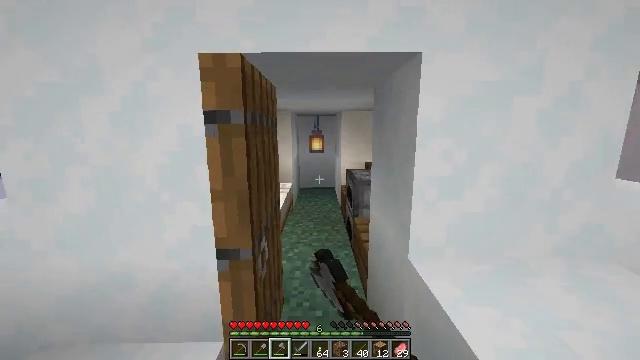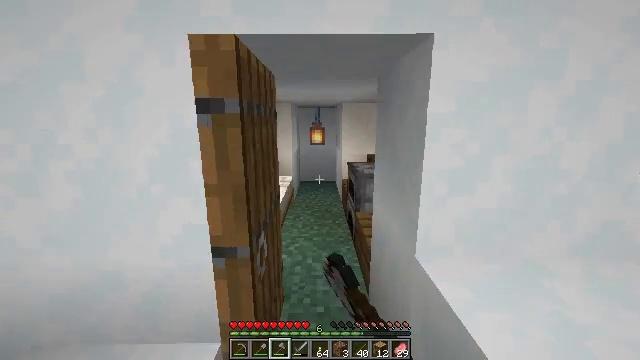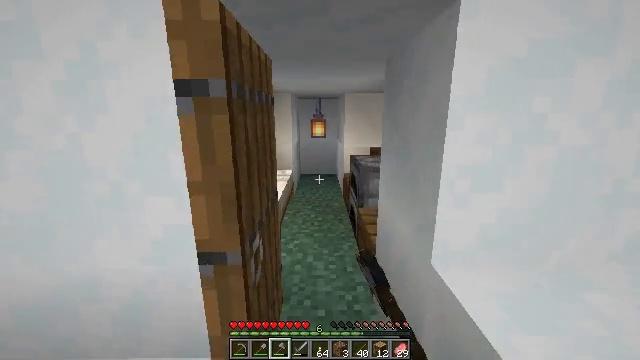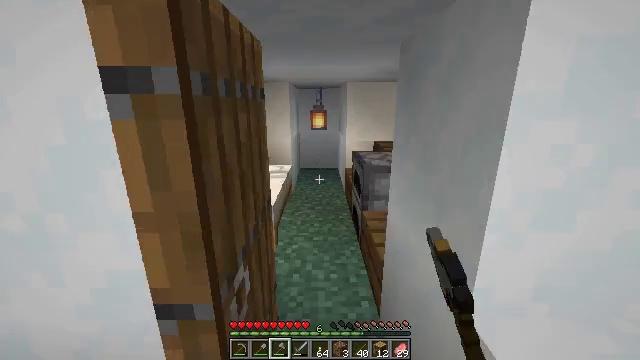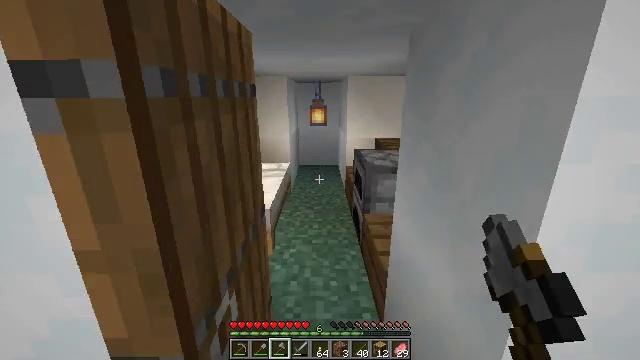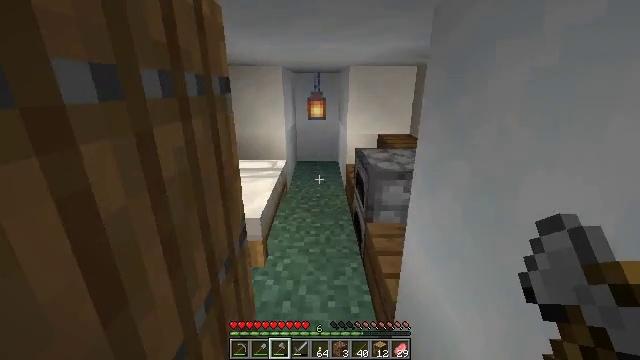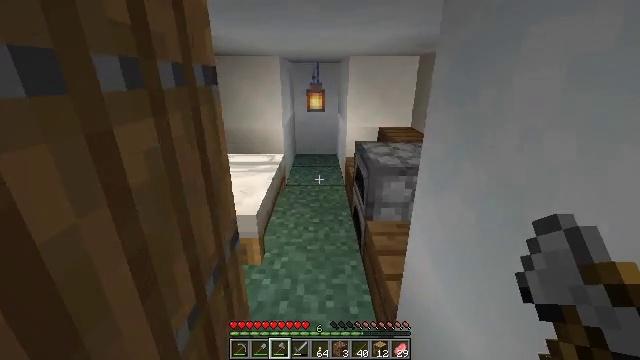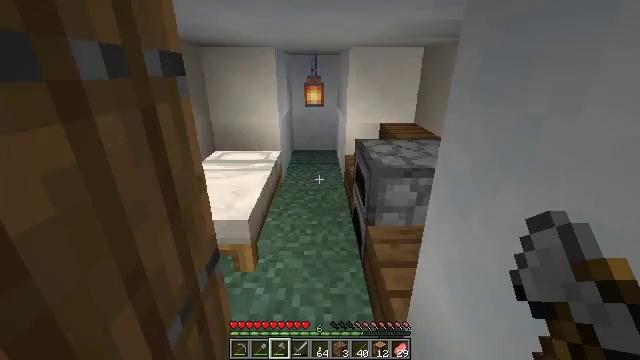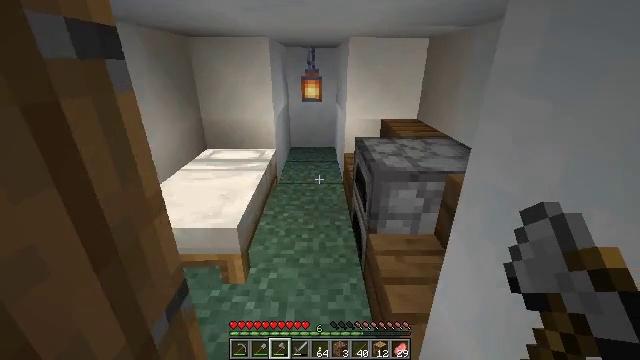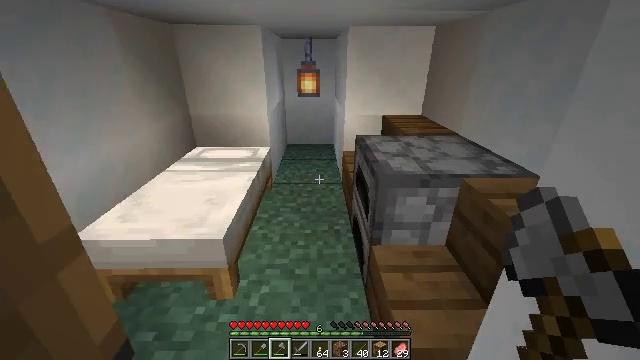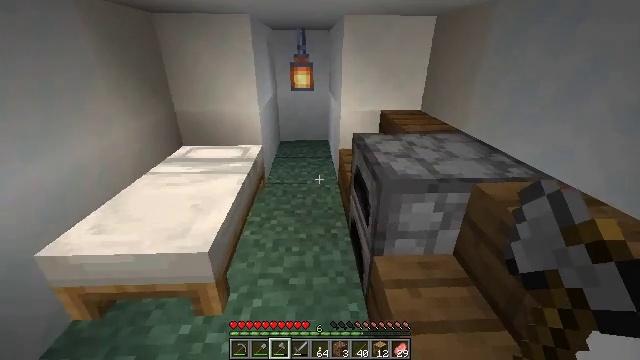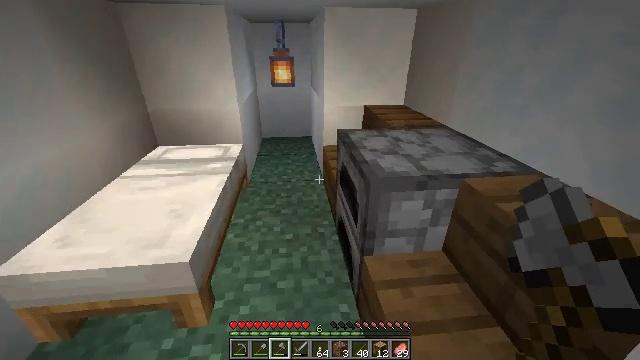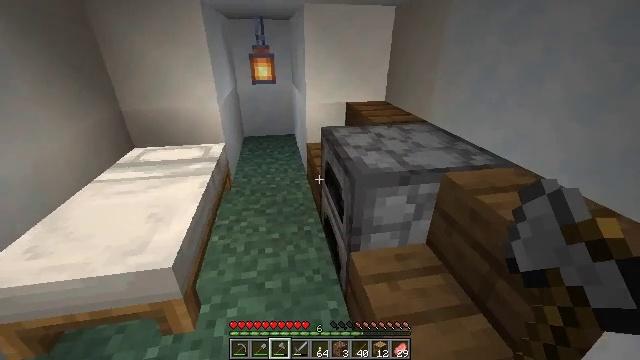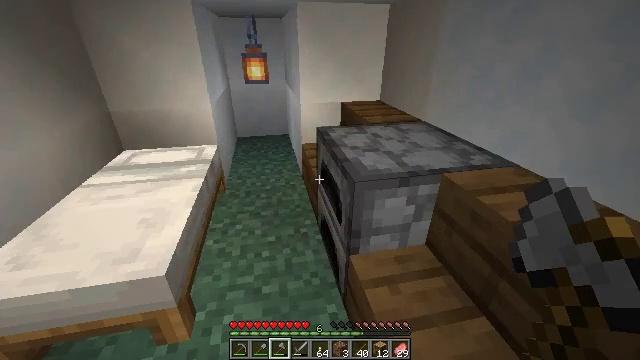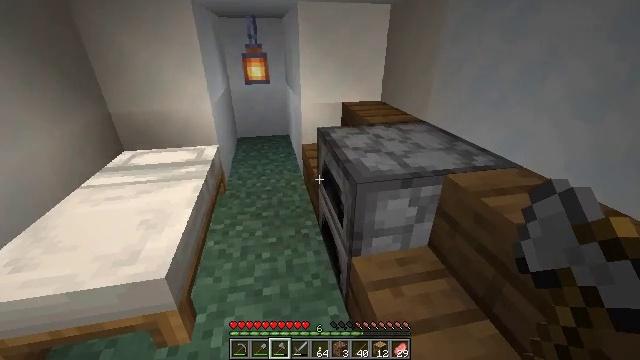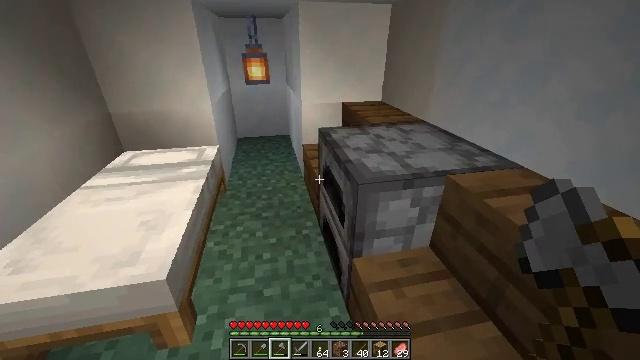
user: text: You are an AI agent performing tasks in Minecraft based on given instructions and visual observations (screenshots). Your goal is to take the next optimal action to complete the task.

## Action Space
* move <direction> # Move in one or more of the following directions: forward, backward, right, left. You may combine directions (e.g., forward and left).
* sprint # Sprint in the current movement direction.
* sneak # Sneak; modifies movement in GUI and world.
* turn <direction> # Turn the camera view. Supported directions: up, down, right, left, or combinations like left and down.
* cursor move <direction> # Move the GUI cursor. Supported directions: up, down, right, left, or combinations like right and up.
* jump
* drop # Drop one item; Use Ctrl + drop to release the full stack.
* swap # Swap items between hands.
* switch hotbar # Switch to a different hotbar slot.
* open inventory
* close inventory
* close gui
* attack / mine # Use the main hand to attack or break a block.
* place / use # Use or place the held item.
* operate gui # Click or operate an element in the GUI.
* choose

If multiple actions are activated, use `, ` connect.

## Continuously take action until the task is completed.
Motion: motion action
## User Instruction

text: Mine potatoes from the farmland.
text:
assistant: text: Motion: move forward, turn down
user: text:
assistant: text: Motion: move forward, turn down
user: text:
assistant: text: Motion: move forward, turn down
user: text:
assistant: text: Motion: move forward, turn down
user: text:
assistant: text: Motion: move forward, turn down
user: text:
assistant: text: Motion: move forward, turn down
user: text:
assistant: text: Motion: move forward, turn down
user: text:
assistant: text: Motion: move forward, turn down
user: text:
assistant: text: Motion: move forward, turn down
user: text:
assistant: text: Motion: turn right and down
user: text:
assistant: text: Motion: turn right and down
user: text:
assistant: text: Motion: turn right
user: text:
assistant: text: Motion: turn right
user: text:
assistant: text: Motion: no_op
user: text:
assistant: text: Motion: no_op
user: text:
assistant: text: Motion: no_op
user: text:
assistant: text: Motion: no_op
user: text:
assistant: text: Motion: no_op
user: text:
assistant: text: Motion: no_op
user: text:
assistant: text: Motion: no_op
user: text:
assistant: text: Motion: no_op
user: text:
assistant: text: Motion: no_op
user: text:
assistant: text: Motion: no_op
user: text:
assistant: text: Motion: no_op
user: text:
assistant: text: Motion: no_op
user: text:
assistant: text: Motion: no_op
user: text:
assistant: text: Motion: no_op
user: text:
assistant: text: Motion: no_op
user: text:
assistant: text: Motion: turn right
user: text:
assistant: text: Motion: turn right